Aerial crown-view tile of a tropical tree (Barro Colorado Island, Panama), acquired 20241112:
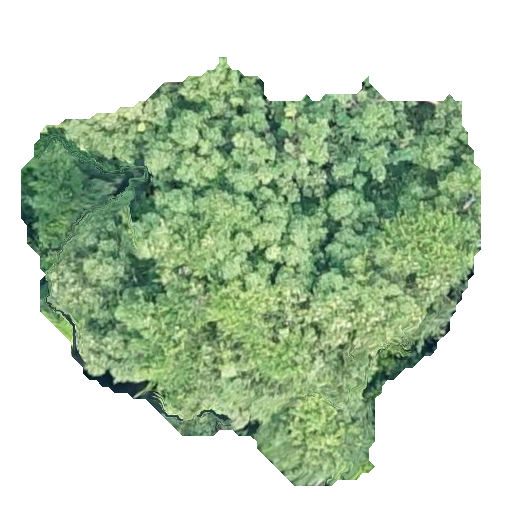
Species: Ocotea leptobotra
GBIF accepted scientific name: Ocotea leptobotra
Crown area: 210.097 m²